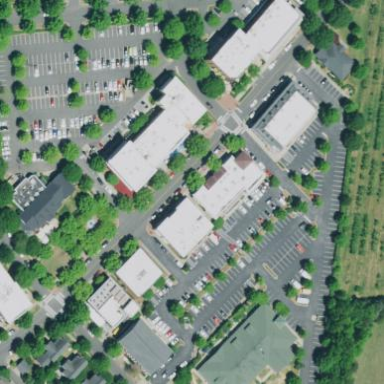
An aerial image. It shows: Retail area.